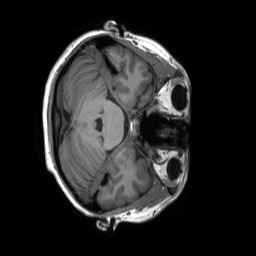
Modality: T1w
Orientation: axial
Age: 21
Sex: female
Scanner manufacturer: siemens
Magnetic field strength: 3 T
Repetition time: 2.3 s
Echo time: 0.00232 s